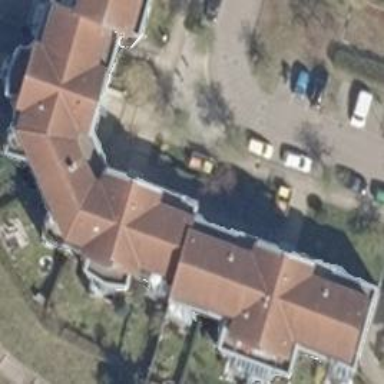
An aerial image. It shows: Image showing building with apartments.